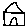
Label: house